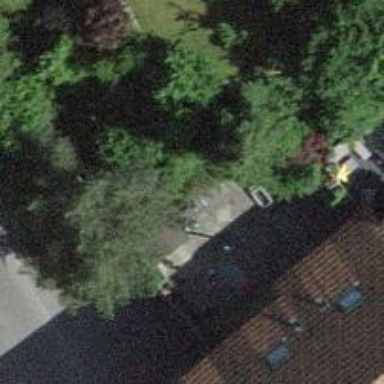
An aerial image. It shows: Garage.